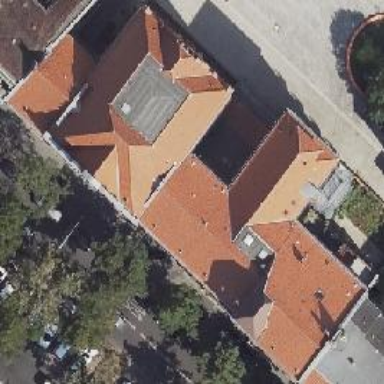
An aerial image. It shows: School building with gabled roof.